Question: <URL>
Anyone have an example of how to create spacer views to set the spacing between labels equal in VFL?
'''
labelsDictionary = [ "label1": label1,
"label2": label2,
"label3": label3,
"label4": label4 ]
let metrics = ["edgeSpacing": 20, "spacingBetween": 5, "labelWidth": 50]
let constraints = "H:|-(==edgeSpacing)-[label1(==labelWidth@999)]-[label2(==label1)]-[label3(==label1)]-[label3(==label1)]-[label4(==label1)]-(==edgeSpacing)-|"
self.addConstraints(NSLayoutConstraint.constraintsWithVisualFormat( format : constraints,
options : .allZeros,
metrics : metrics,
views : labelsDictionary))
'''
I was just wondering how to create spacers in Swift to ensure that the width between the labels are always equal but of the lowest priority.

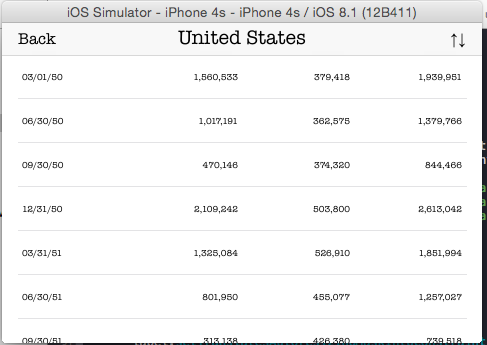
Answer: You can add 3 spacer views, which mix with the 4 labels.
label1-spacer1-label2-spacer2-label3-spacer3-label4
Assuming you have all 7 views inside a containerView. Because label width may change according to its text, it is good to have equal space between them.
'''
self.containerView.removeConstraints(containerView.constraints())
let views = ["label1": label1,
"label2": label2,
"label3": label3,
"label4": label4,
"spacer1": spacer1,
"spacer2": spacer2,
"spacer3": spacer3
]
let metrics = ["edgeSpacing": 20, "spacingBetween": 5]
//make spacers have equal width, and greater than 5, make all views center align vertically
var constH = NSLayoutConstraint.constraintsWithVisualFormat("H:|-edgeSpacing-[label1]-[spacer1(>=spacingBetween)]-[label2]-[spacer2(==spacer1)]-[label3]-[spacer3(==spacer1)]-[label4]-edgeSpacing-|", options: .AlignAllCenterY, metrics: metrics, views: views)
view.addConstraints(constH)
//configure label1 vertical alignment
let constV = NSLayoutConstraint.constraintsWithVisualFormat("V:|-edgeSpacing-[label1]-edgeSpacing-|", options: .AlignAllCenterY, metrics: metrics, views: views)
view.addConstraints(constV)
//make spacers have equal height
let constVForSpacer1 = NSLayoutConstraint.constraintsWithVisualFormat("V:|-edgeSpacing-[spacer1(==spacer2)]-edgeSpacing-|", options: .allZeros, metrics: metrics, views: views)
view.addConstraints(constVForSpacer1)
let constVForSpacer2 = NSLayoutConstraint.constraintsWithVisualFormat("V:|-edgeSpacing-[spacer2(==spacer3)]-edgeSpacing-|", options: .allZeros, metrics: metrics, views: views)
view.addConstraints(constVForSpacer2)
'''